Question:
In the figure, what you see in "red" is another view that slides up once you click the first + button. This "red" view does not have a separate view controller. On every "+" button click, I want this view to slide up with a different element embedded in it. For instance, on the first "+" button click , I would like this red view to slide up with a datepicker embedded in it. On second "+" button click, I would like this red view to slide up with a UIPicker View embedded in it. I have the elements: UIDatepicker and UIPicker prepared. I don't know when and where to embed them and what should be their frame size.
I am initializing the "red" view in the viewDidLoad method
viewDidLoad
{
'''
CGRect frame=CGRectMake(0, CGRectGetMaxY(self.view.bounds)-70, 320, 150);
popup=[[UIView alloc]init];
popup.backgroundColor=[UIColor redColor];
[popup setFrame:frame];
'''
}
and I am sliding it up in
-(void) btnClick:(id)sender
{
frame=CGRectMake(0, 240, 320, 150);
'''
[UIView beginAnimations:nil context:nil];
[popup setFrame:frame];
[UIView commitAnimations];
'''
}
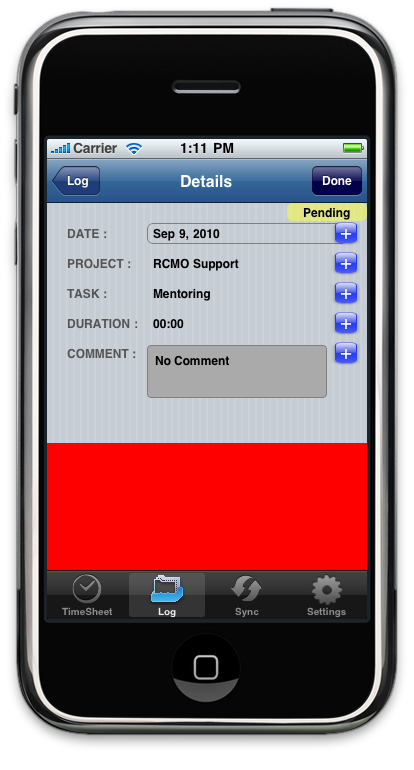
Answer: Add all the code for the datepicker and regular picker as you normally would.
When a button is pressed add the picker/datepicker to popup.
'''
picker = [[UIPickerView alloc] init];
picker.frame = CGRectMake(0,0,picker.frame.size.width,picker.frame.size.height);
[popup addSubview:picker];
//your code:
[UIView beginAnimations:nil context:nil];
[popup setFrame:frame];
[UIView commitAnimations];
'''
when hiding the popup view add:
'''
[UIView setAnimationDelegate:self];
[UIView setAnimationDidStopSelector:@selector(animationDidStop:finished:context::)];
'''
Add a method:
'''
- (void)animationDidStop:(NSString*)animationID finished:(BOOL)finished context:(void *)context
'''
Remove the pickerView or whatever you added in that method..